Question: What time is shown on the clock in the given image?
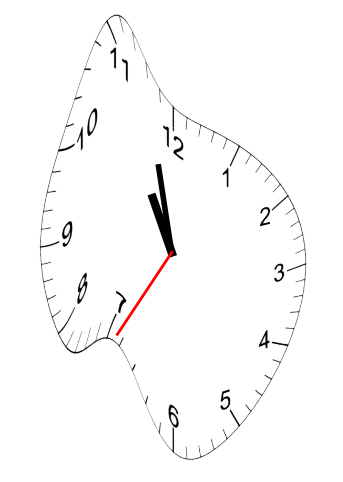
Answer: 10:57:35